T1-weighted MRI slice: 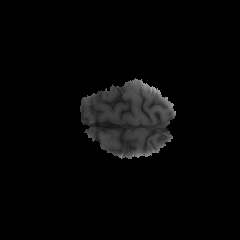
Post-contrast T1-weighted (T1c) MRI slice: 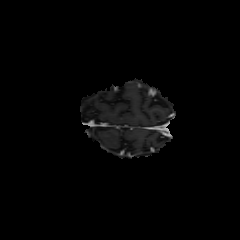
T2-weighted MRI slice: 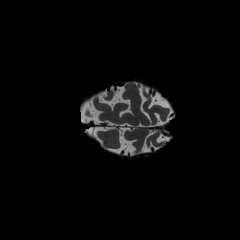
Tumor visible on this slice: no